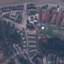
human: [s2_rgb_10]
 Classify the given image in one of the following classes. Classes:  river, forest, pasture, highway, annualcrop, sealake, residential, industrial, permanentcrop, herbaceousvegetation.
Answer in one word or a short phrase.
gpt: Residential